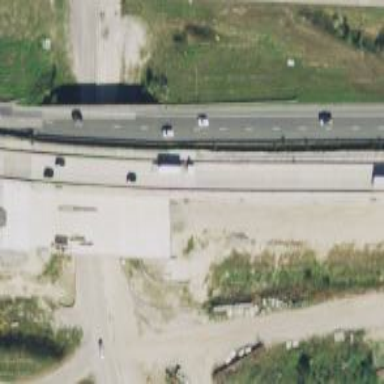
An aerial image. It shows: View of motorway.